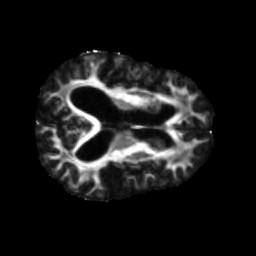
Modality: FA
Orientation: axial
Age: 75
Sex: male
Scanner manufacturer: siemens
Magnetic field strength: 3 T
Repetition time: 5.47 s
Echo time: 0.0854 s